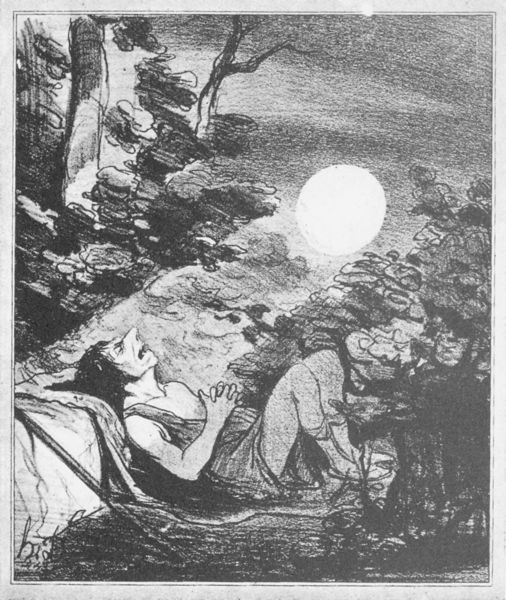
Titel: Endymion
Künstler: Honoré Daumier
Schlagwörter: dunkel, mann, schlaf, bäume, licht, nacht, nase, schwarz, zeichnung, gesicht, mensch, hände, büsche, wald, stock, ruhe, liegen, schlafend, stab, gefaltet, liegend, tusche, mond, kohle, mondschein, schwarzweiß, bleistift, schein, gefaltete hände, verwischt, schmerz, schlafender, blei, schnarchen